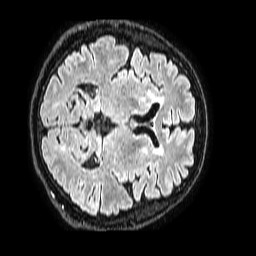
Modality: FLAIR
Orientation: axial
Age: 61
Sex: male
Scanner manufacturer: philips
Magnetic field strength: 1.5 T
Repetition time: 4.8 s
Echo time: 0.3 s